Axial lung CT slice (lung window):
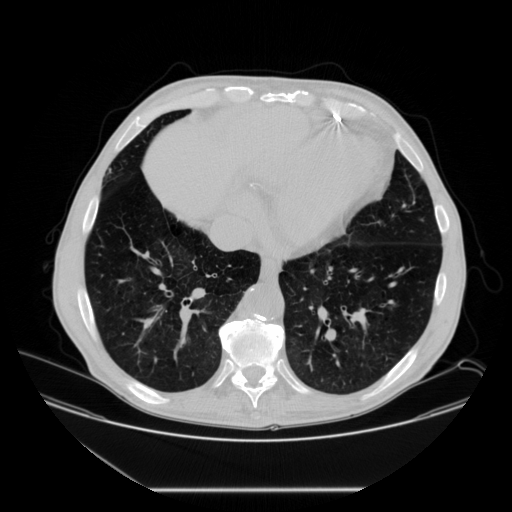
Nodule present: no